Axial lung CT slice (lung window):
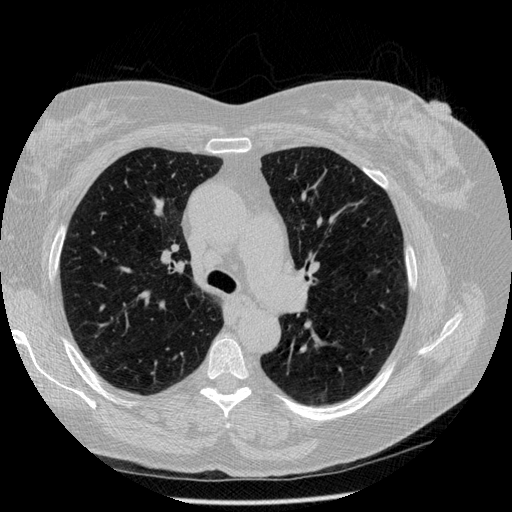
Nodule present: no